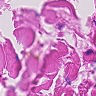
Metastatic tissue present: no